Interaction volume radius: 10 \u00c5
Interaction volume height: 20 \u00c5
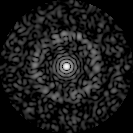
Disorder parameter: 0.8429